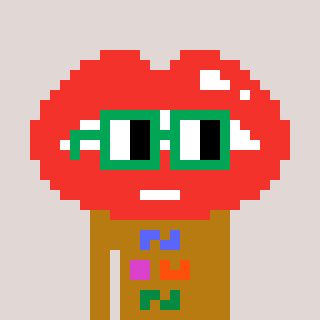
a pixel art character with square green glasses, a lips-shaped head and a gold-colored body on a warm background